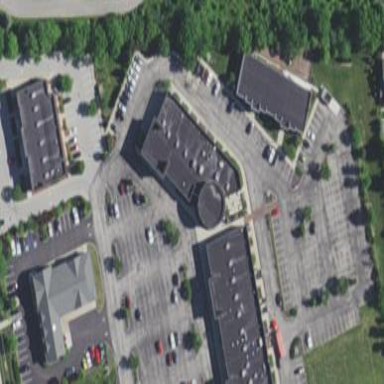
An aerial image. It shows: Commercial building.